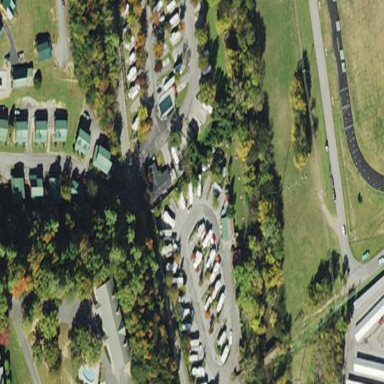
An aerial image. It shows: Campsite designated for tourism.